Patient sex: M
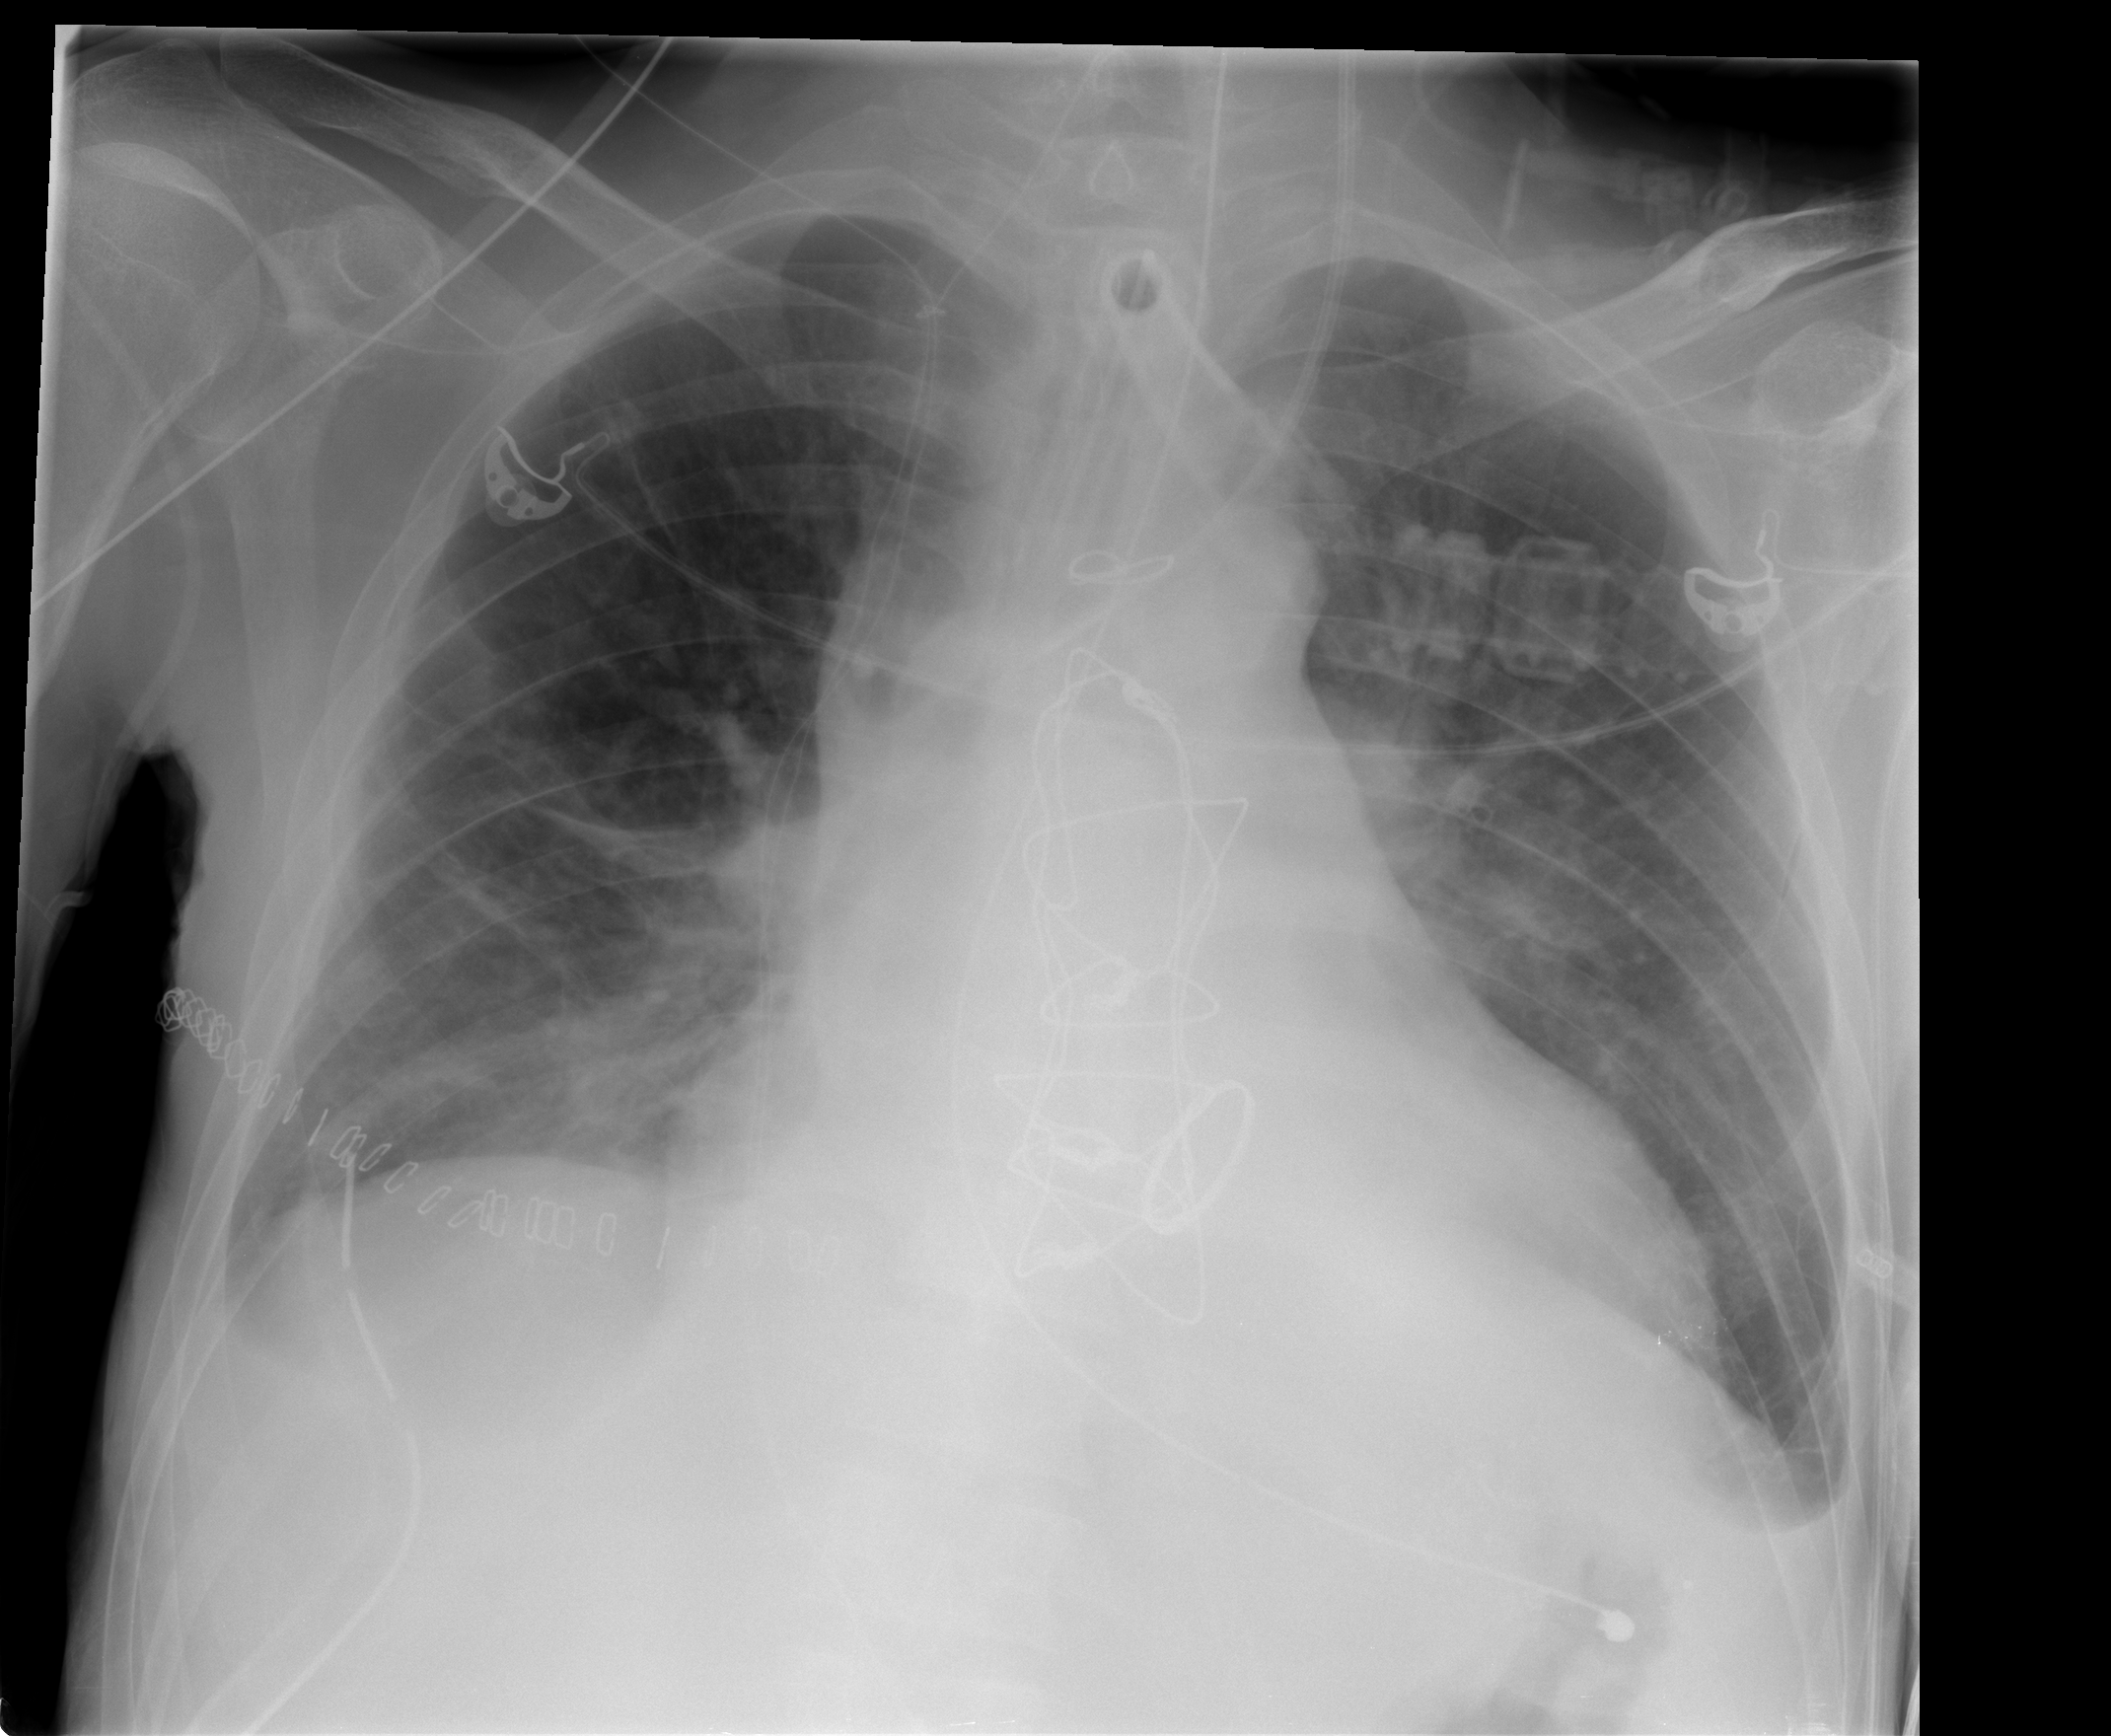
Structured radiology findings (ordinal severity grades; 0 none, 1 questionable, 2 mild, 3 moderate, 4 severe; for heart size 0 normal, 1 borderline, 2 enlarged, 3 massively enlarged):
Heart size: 2
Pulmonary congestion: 2
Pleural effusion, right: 2
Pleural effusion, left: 2
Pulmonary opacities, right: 2
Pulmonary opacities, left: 1
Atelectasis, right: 2
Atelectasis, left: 1